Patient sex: M
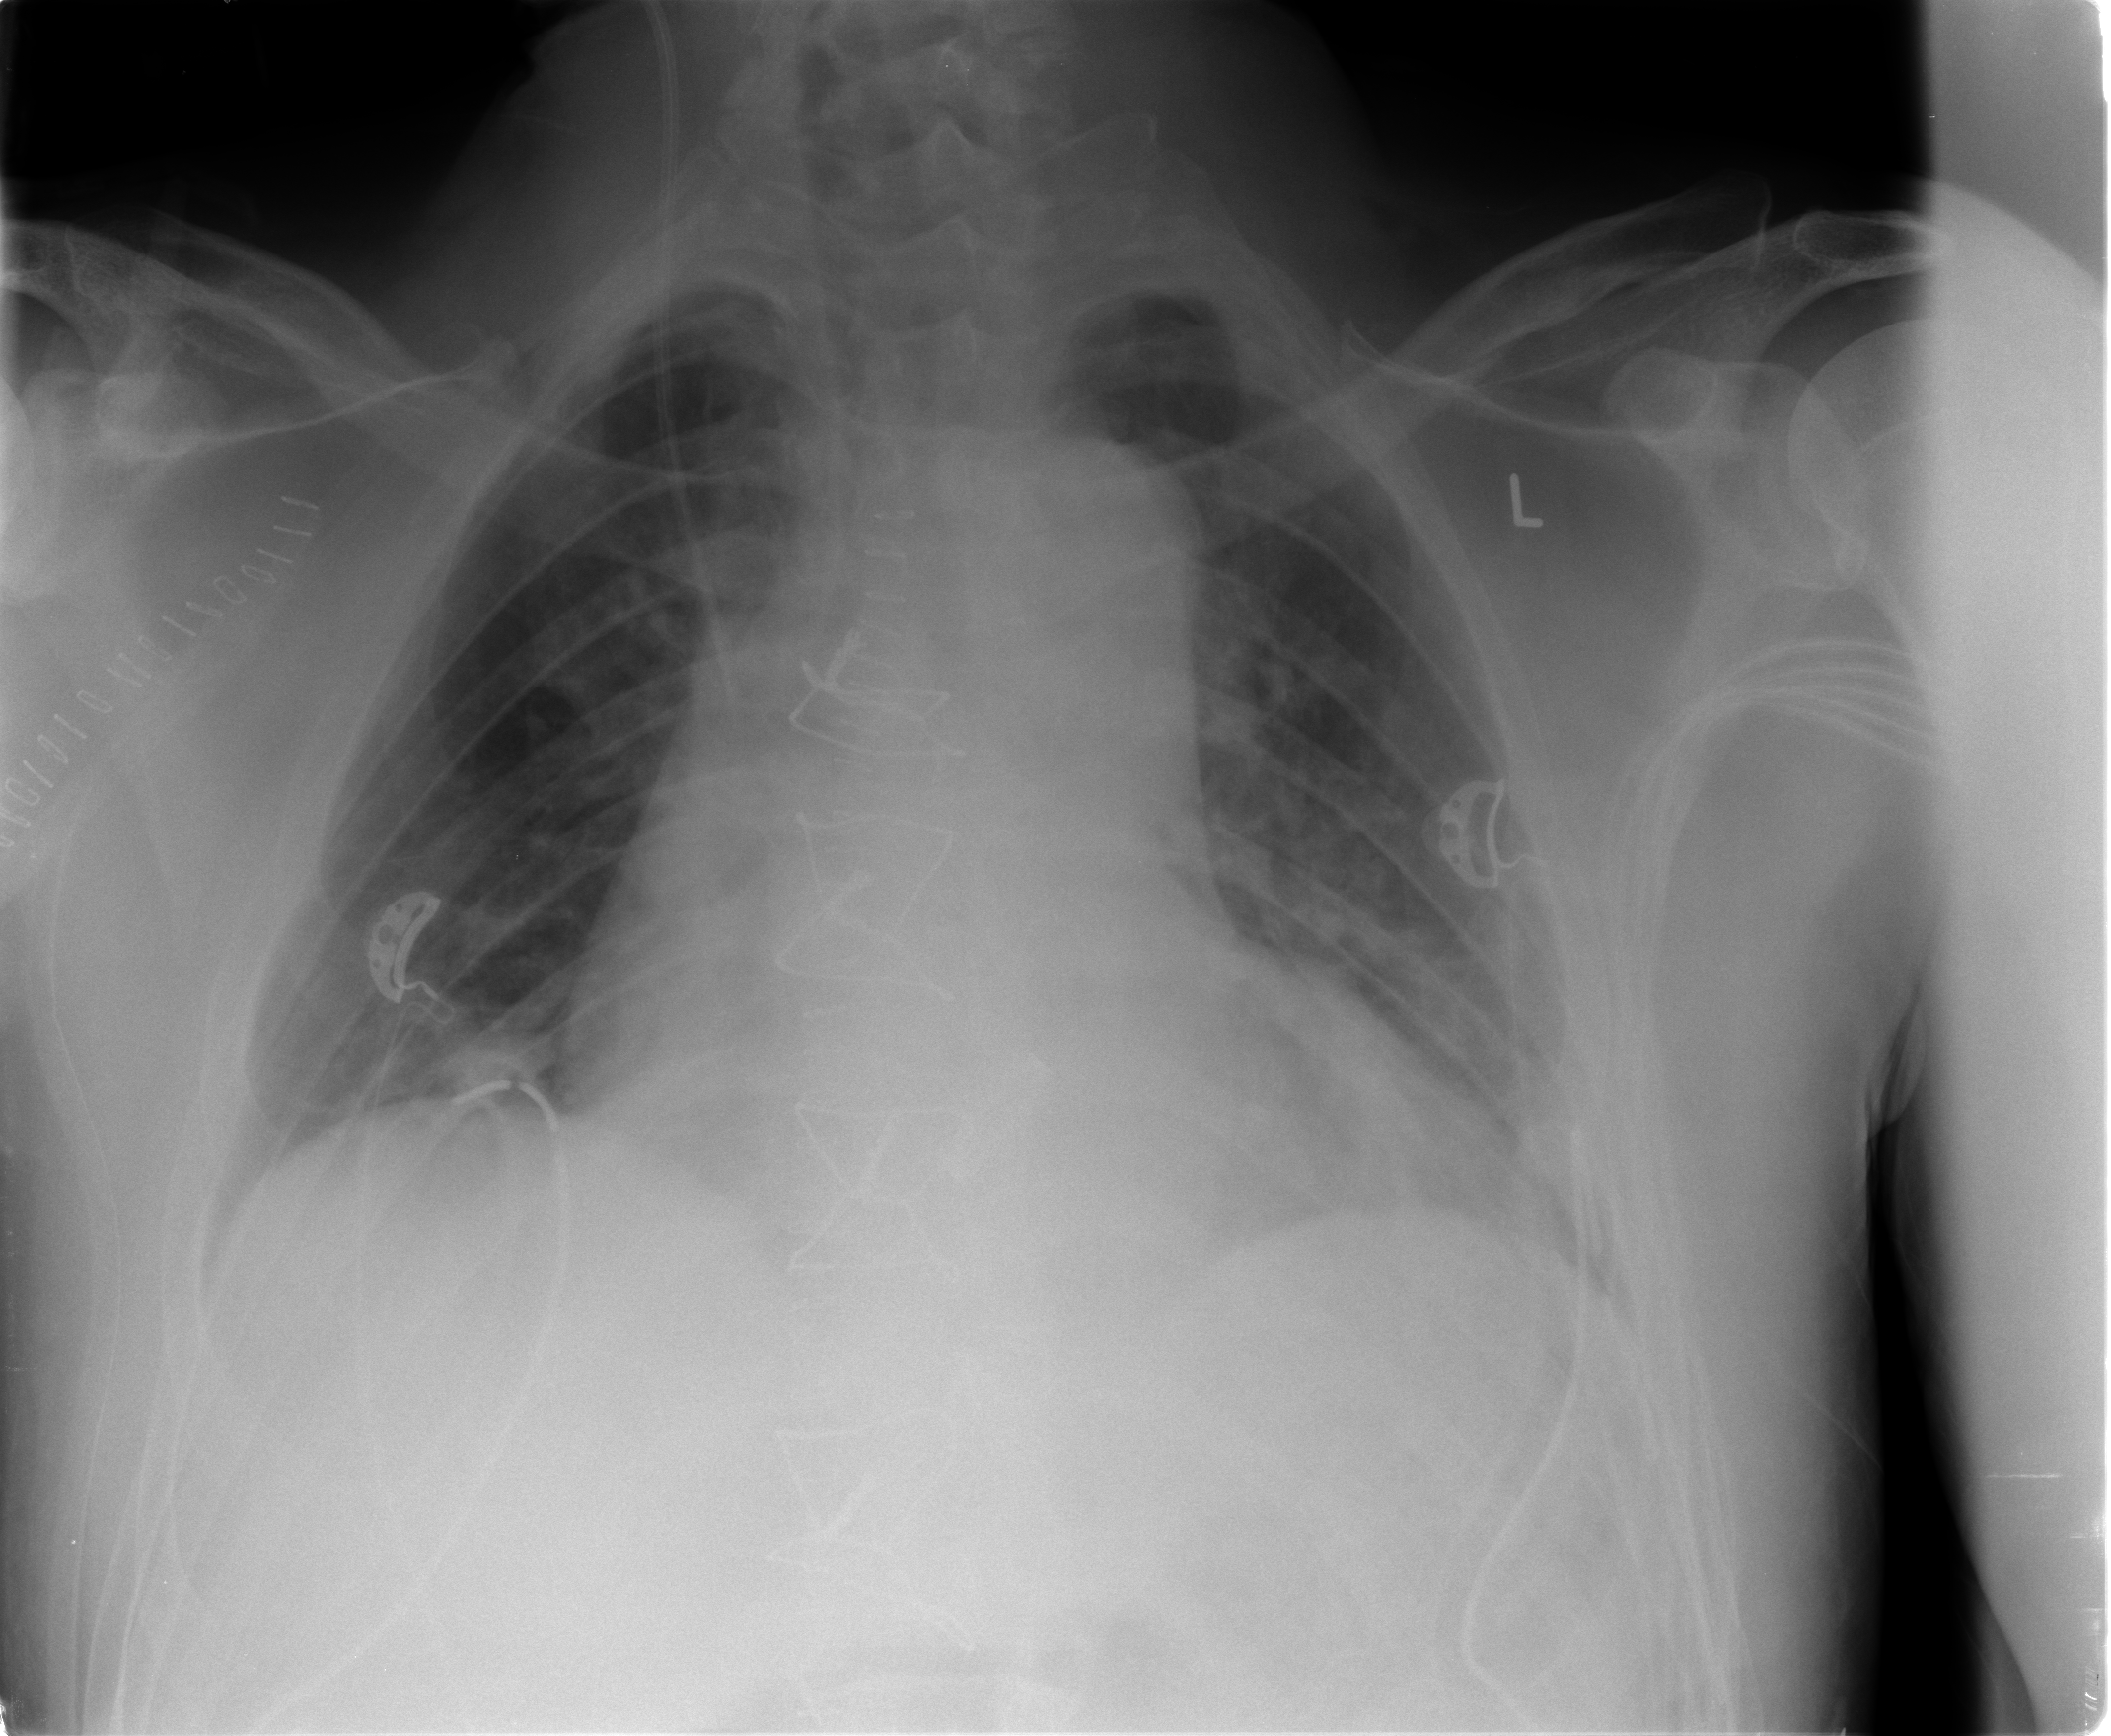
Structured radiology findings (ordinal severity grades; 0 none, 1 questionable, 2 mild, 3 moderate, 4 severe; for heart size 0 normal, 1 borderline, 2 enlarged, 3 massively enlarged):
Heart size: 3
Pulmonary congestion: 1
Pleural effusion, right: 0
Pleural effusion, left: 0
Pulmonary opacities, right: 0
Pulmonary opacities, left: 0
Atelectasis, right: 1
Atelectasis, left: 2